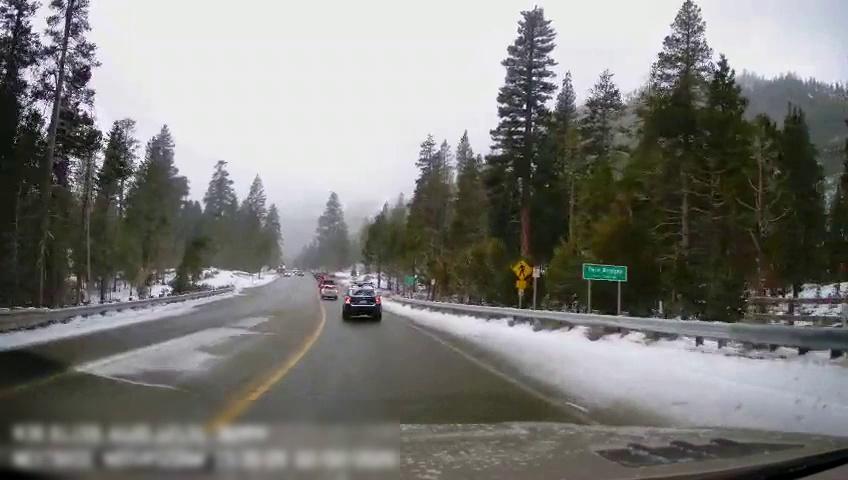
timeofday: Day
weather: Snowy
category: Drivable Space
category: Vehicles | Truck
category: Vehicles | SUV
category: Vehicles | SUV
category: Lanes | Current Lane
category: Lanes | Opposite Lane
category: Lanes | Current Lane
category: Traffic | Signs
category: Traffic | Signs
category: Traffic | Signs
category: Traffic | Signs
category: Traffic | Signs